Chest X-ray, PA view. Patient: 45 years old, sex M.
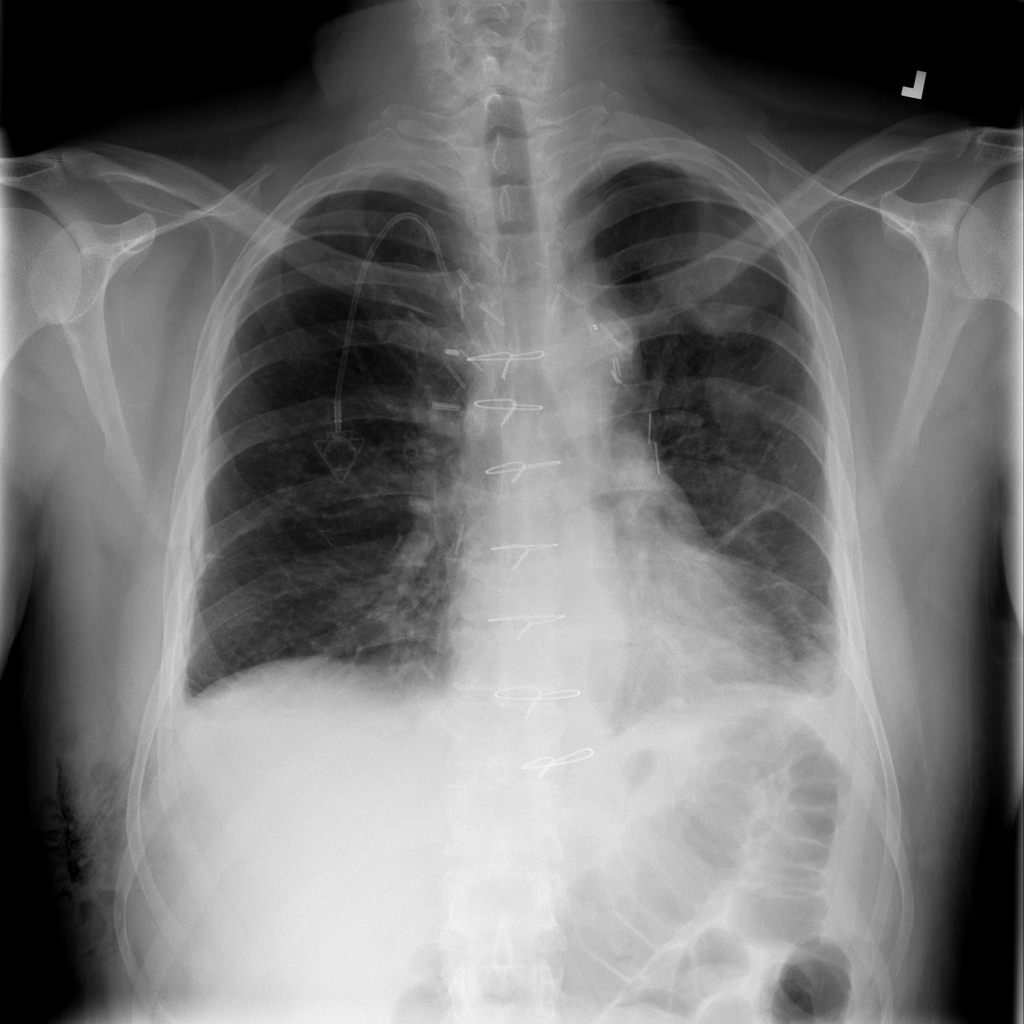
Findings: Effusion, Infiltration, Pneumothorax